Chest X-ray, PA view. Patient: 23 years old, sex F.
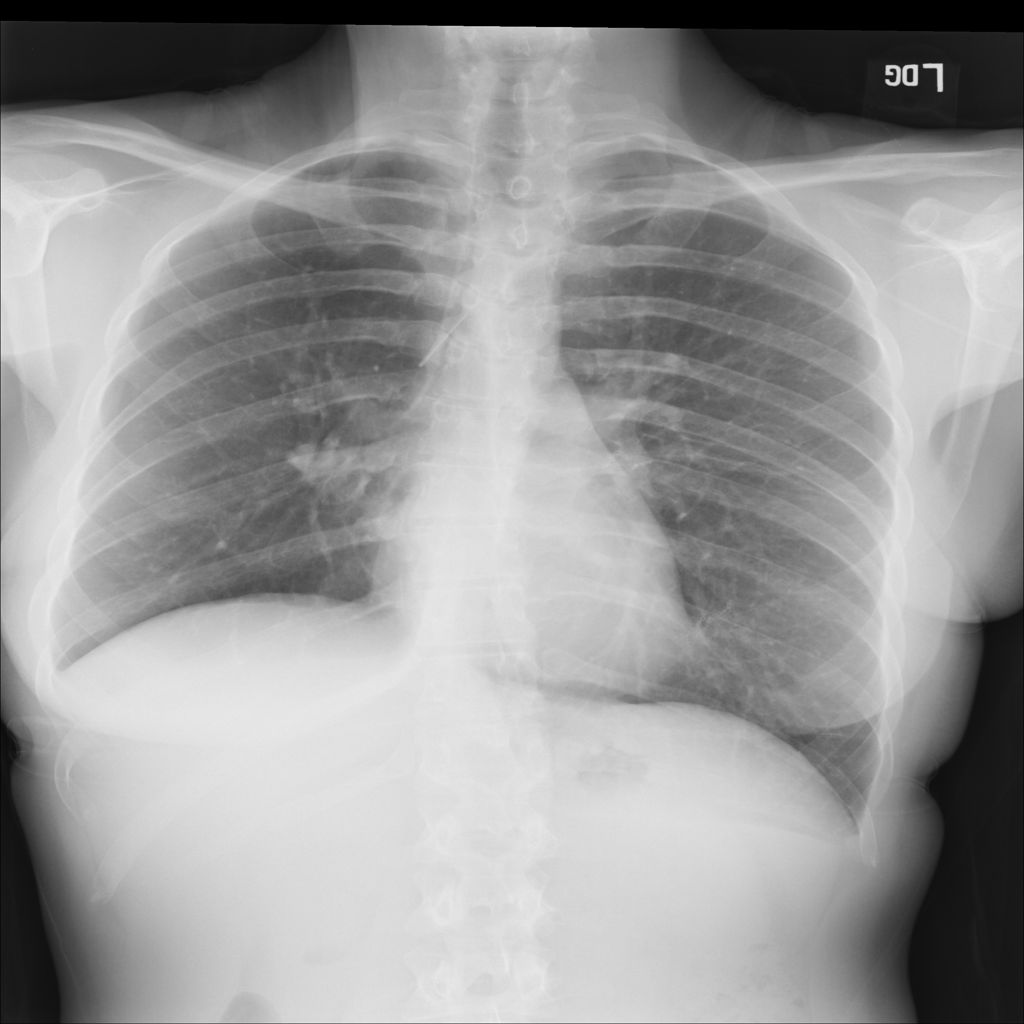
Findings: No Finding